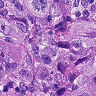
Metastatic tissue present: yes